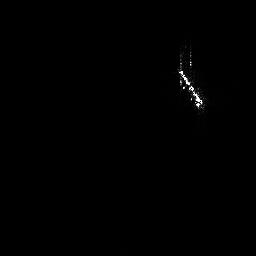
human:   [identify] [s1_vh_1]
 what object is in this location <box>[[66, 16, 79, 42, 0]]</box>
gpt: <ref>1 large ship at the top right</ref>